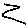
Label: zigzag